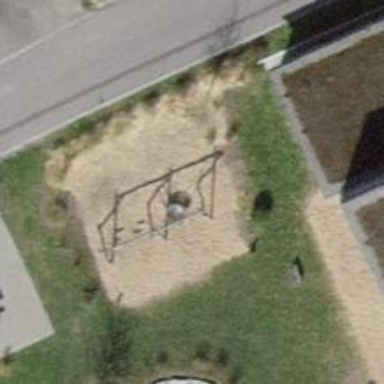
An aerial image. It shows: Playground featuring swings.